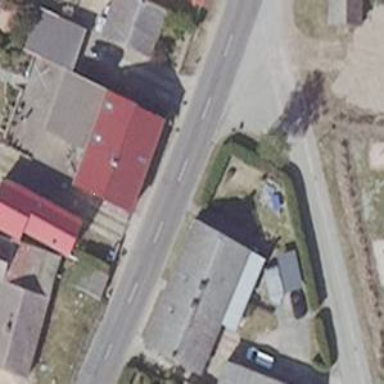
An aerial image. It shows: Residential building with gabled roof in white color. The roof is oriented along the building.